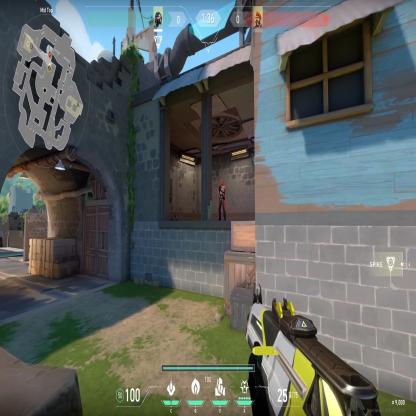
Label: enemy